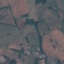
Land use / land cover: Pasture